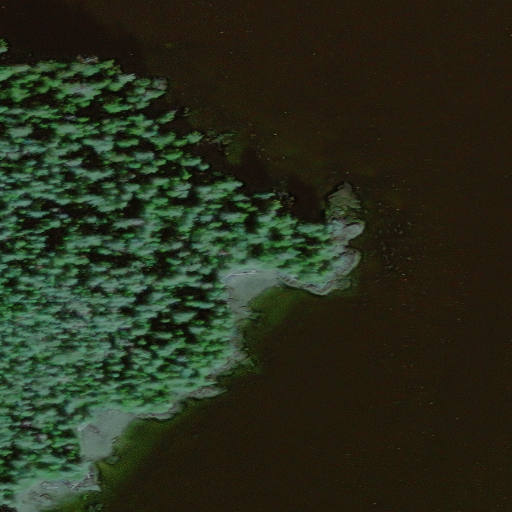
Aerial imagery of cape in Alaska named Point Verde containing only unknown